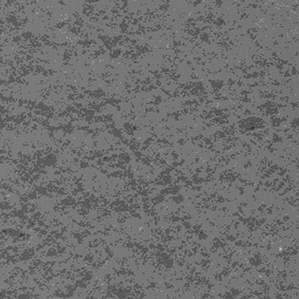
Label: frost